Field crop: maize
Growth stage: 2
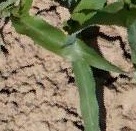
Species: maize